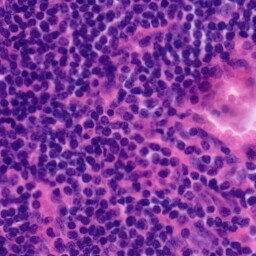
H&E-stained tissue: Tonsil